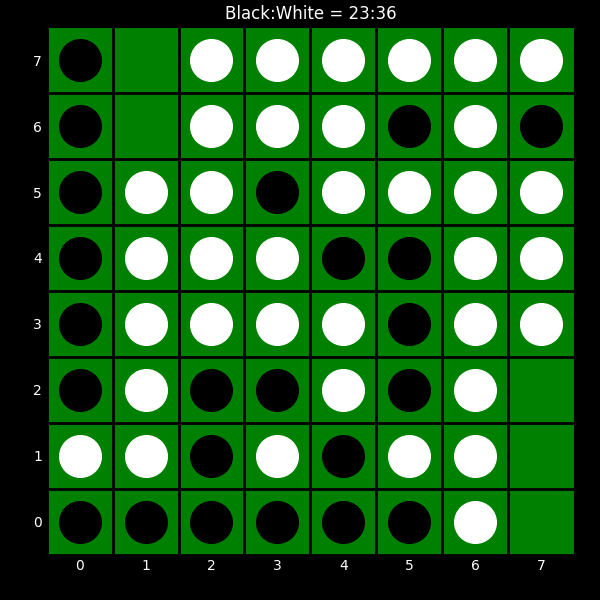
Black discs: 23
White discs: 36